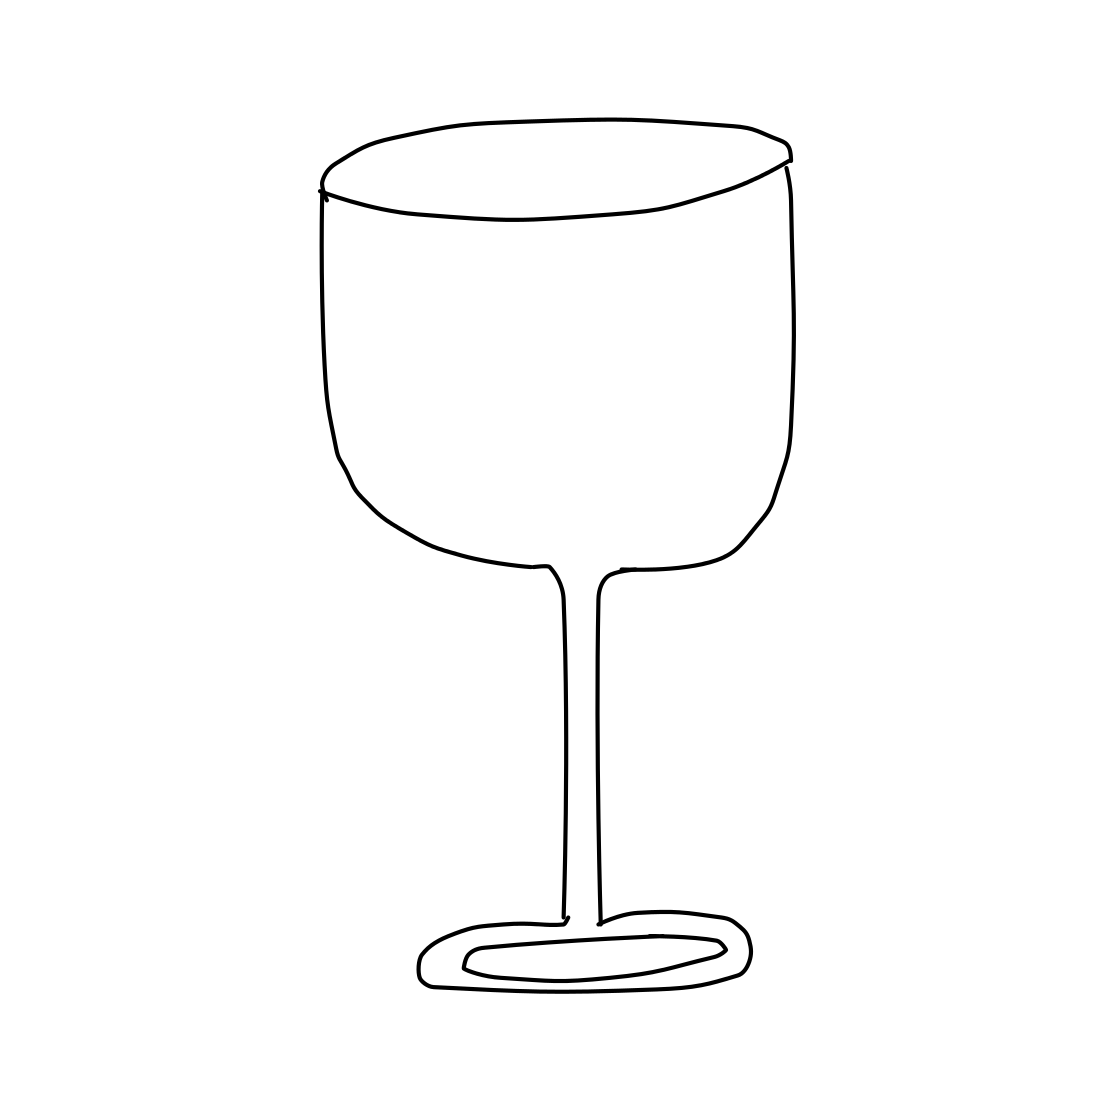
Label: wineglass